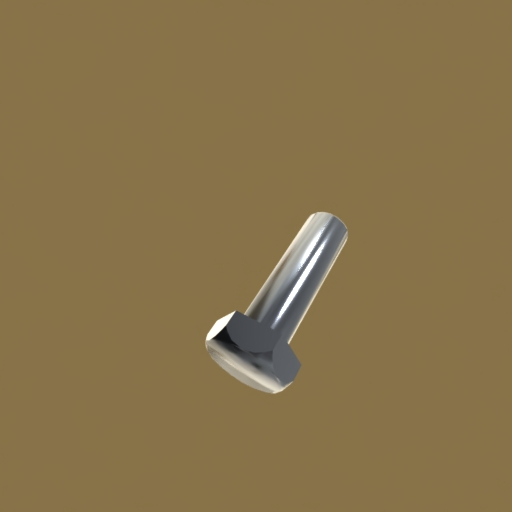
Label: bolt